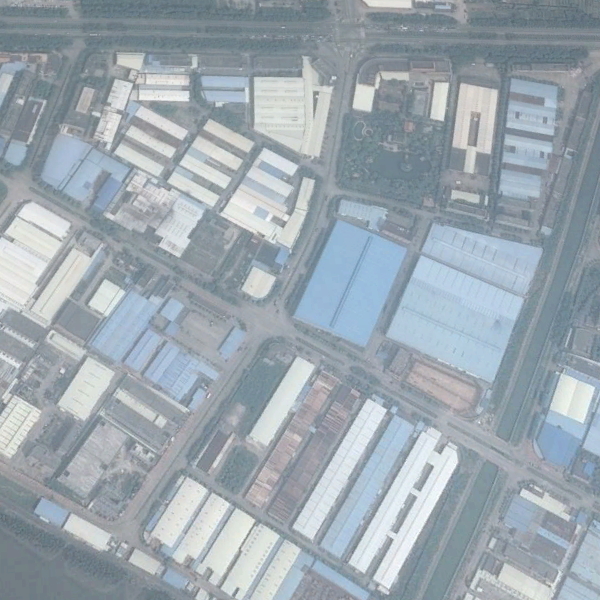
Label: Industrial